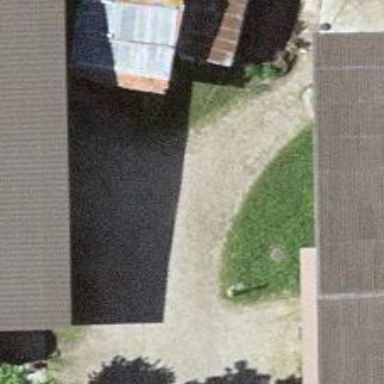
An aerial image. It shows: Farm.